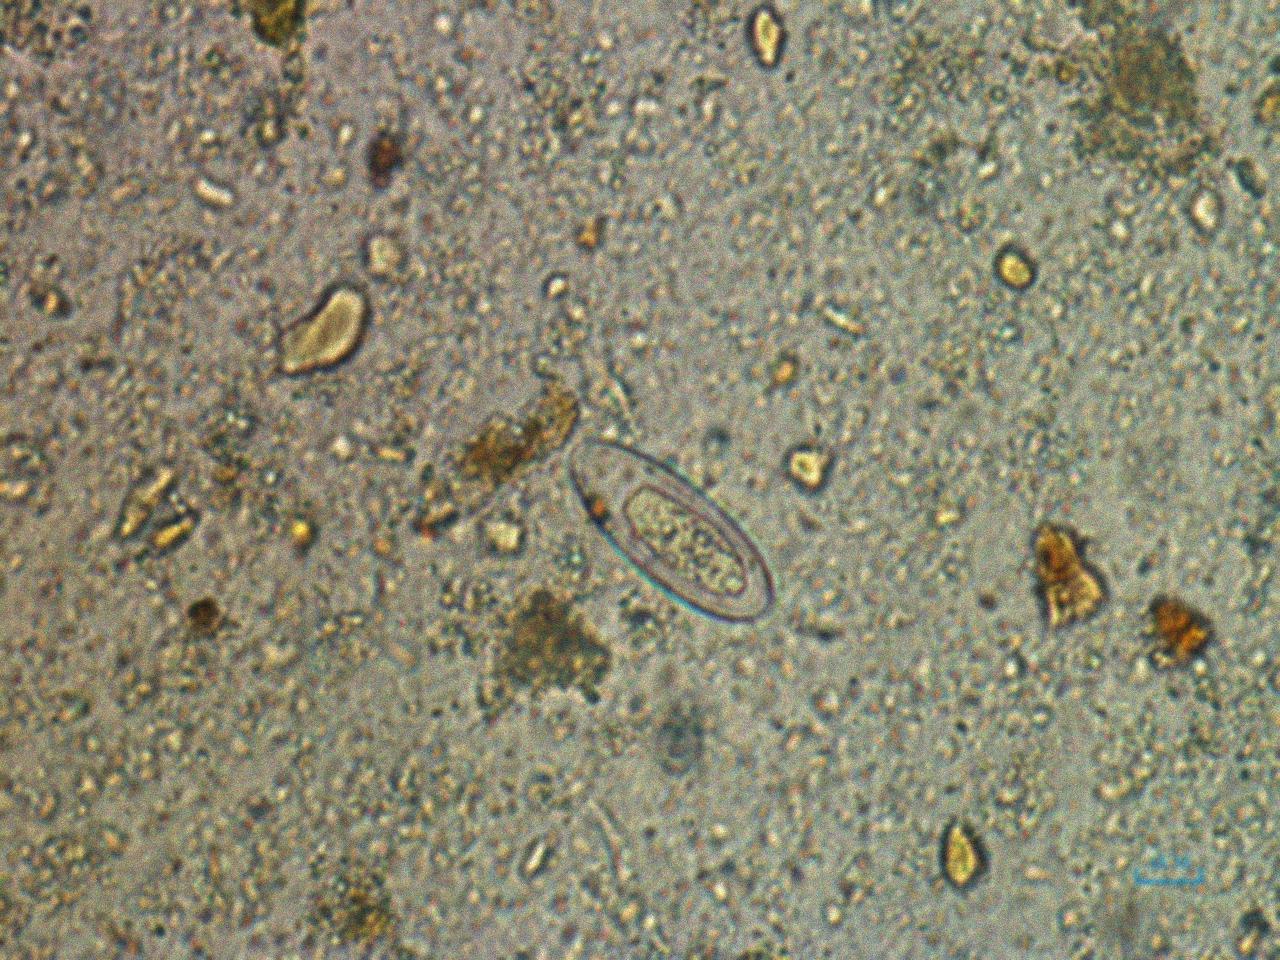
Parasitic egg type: Enterobius vermicularis